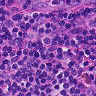
Metastatic tissue present: no